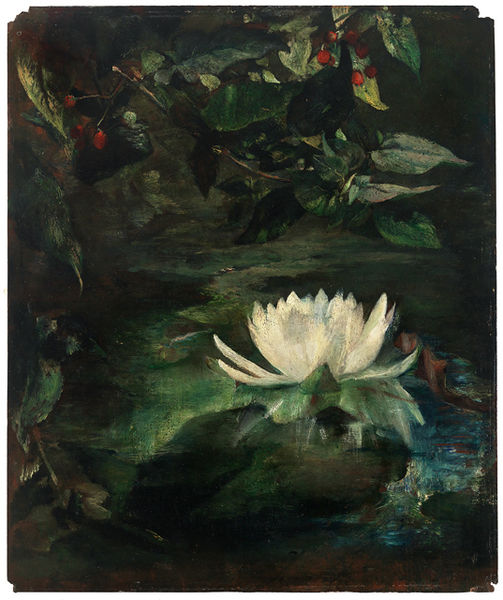
Titel: Water Lily
Künstler: John La Farge
Standort: Amherst (Massachusetts, USA)
Institution: Mead Art Museum, Amherst College
Schlagwörter: blau, blätter, gemälde, laub, schatten, wasser, weiß, grün, teich, blume, licht, nacht, blüte, rot, malerei, spiegelung, früchte, dunkelgrün, impressionistisch, mondlicht, kirschen, zweig, beeren, malerisch, rechteckig, seerose, painting, oilgemälde